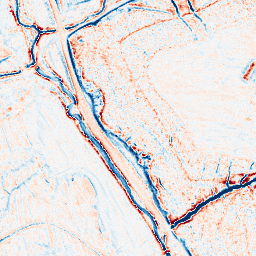
Category: classical
Decomposition family: gaussian_anisotropic
Decomposition parameters: sigma_x: 2
sigma_y: 2
Upsampling method: regularized
Upsampling parameters: scale: 2
lambda_reg: 0.01
Upsampling scale: 2